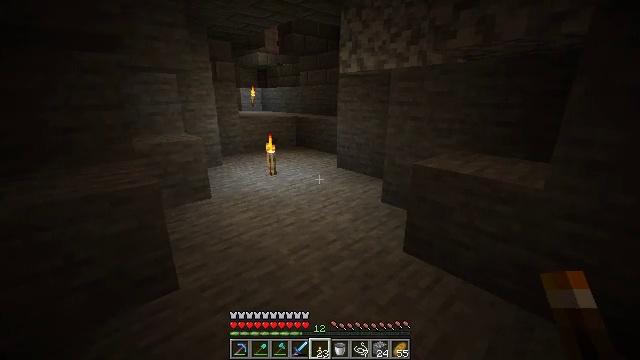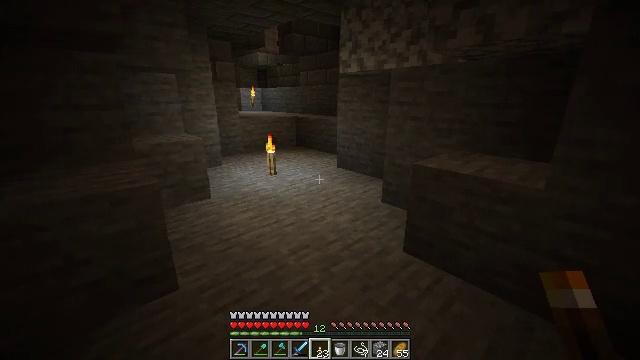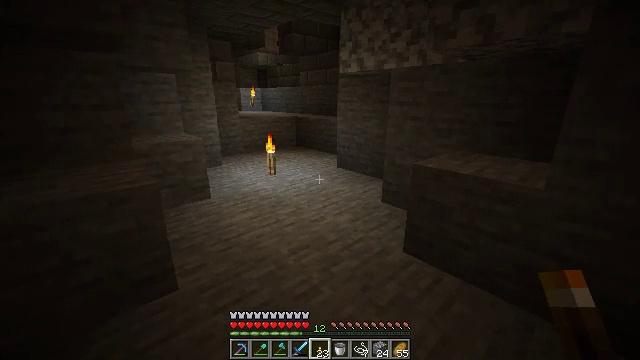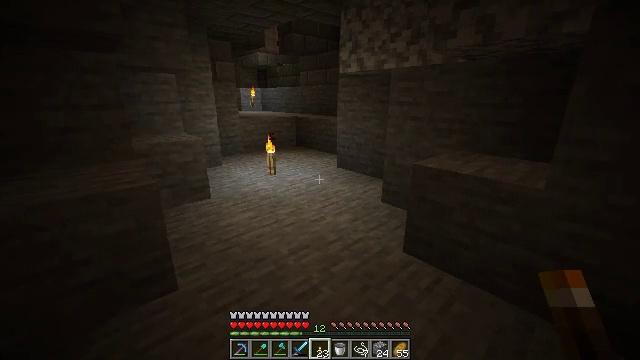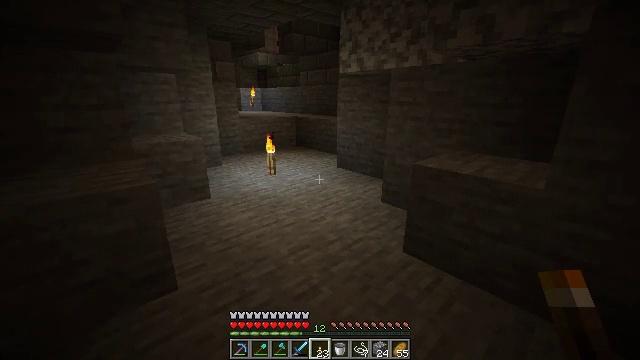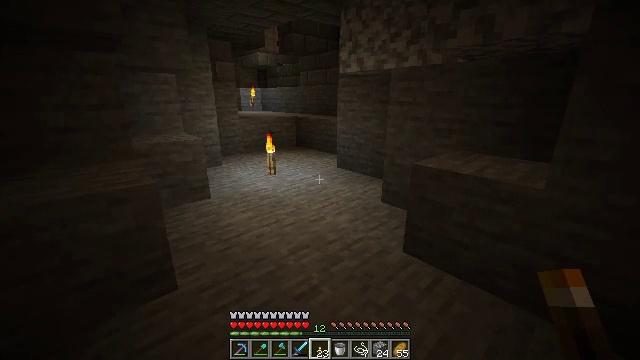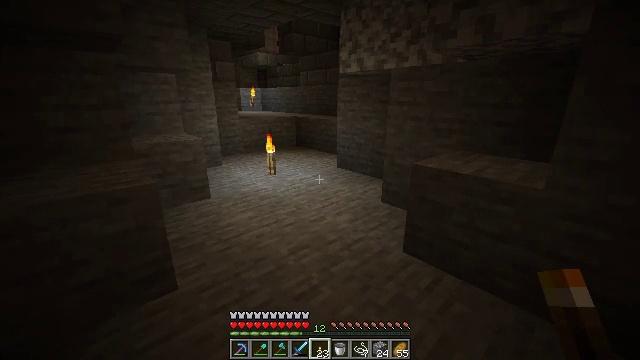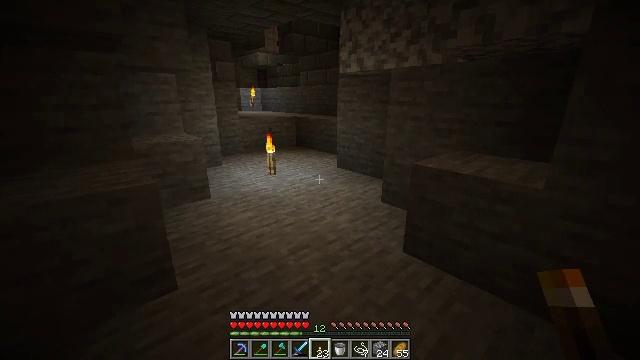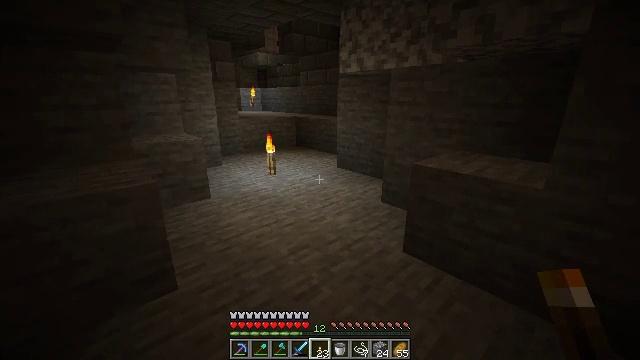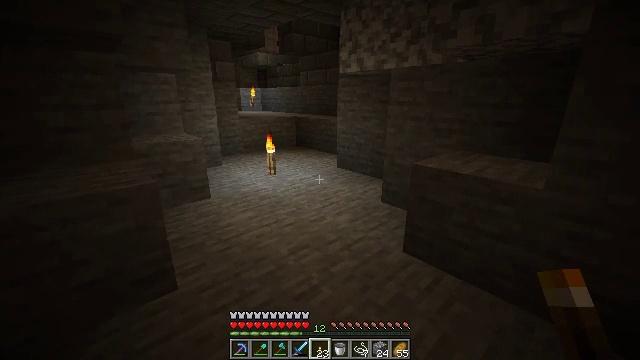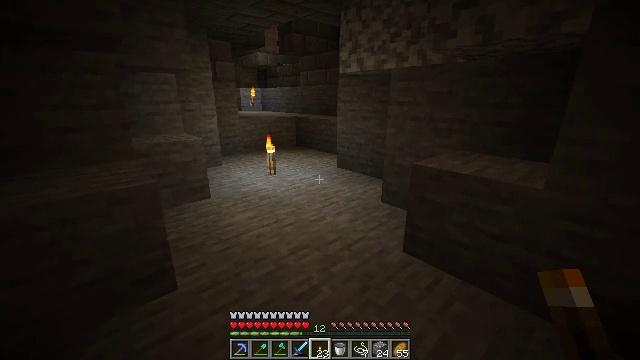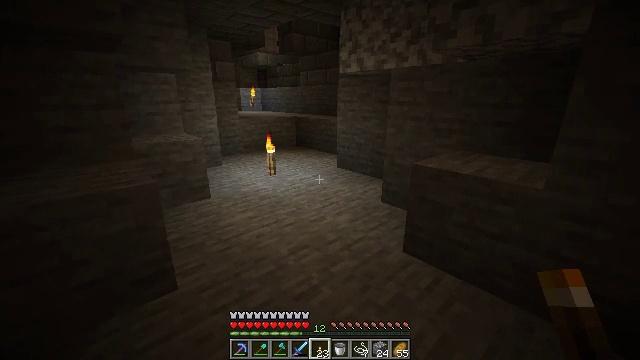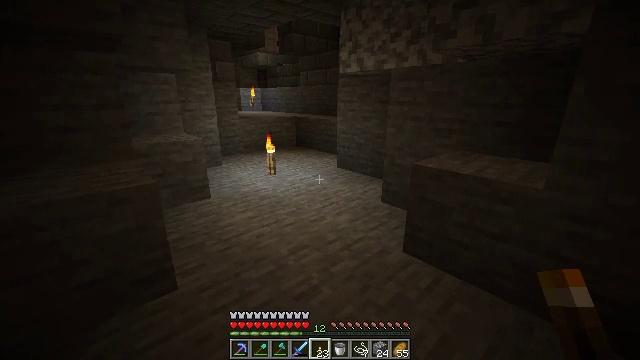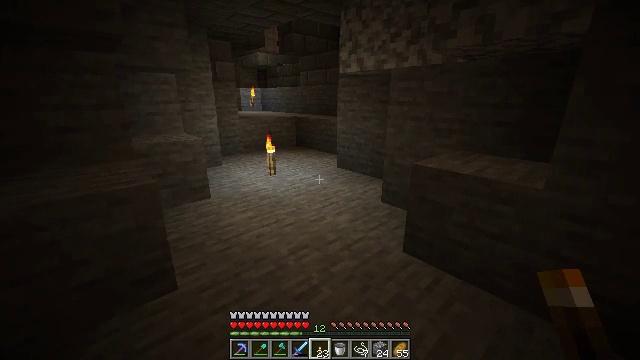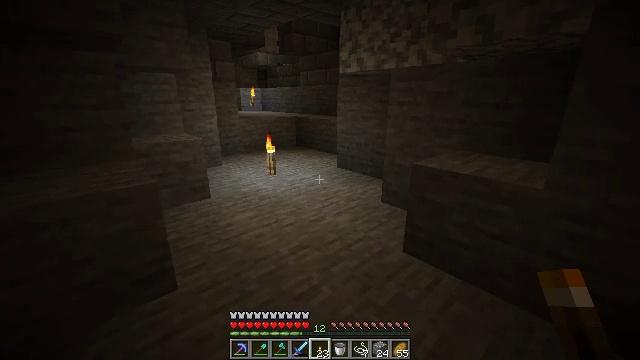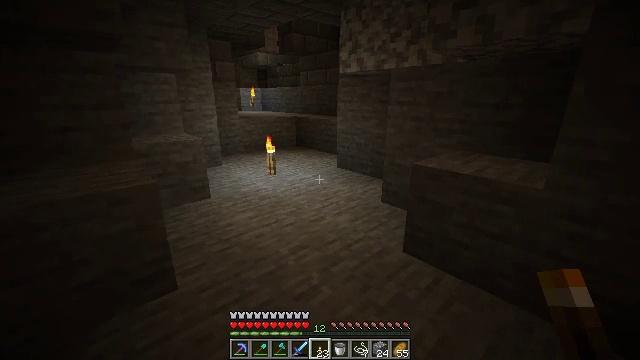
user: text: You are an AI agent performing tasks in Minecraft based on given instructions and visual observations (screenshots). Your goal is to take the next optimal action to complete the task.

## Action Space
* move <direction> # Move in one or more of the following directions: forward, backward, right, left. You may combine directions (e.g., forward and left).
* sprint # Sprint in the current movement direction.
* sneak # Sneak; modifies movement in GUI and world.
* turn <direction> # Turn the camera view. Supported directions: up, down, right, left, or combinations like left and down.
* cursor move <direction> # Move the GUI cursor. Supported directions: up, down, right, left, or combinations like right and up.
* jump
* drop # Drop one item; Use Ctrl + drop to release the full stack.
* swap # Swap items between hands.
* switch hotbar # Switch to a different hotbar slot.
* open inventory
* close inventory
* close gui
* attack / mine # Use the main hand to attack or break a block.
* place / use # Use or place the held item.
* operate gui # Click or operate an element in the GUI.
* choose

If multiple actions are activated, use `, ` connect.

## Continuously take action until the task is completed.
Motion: motion action
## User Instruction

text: Gather the cracked stone bricks from a structure.
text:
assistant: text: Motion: no_op
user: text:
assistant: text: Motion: no_op
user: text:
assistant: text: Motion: no_op
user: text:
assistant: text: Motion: no_op
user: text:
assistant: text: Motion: no_op
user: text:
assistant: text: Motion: no_op
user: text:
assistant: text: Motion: no_op
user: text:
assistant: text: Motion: no_op
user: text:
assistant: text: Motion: no_op
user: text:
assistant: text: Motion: no_op
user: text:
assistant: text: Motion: no_op
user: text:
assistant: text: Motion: no_op
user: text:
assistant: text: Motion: no_op
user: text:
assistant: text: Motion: no_op
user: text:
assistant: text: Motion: no_op
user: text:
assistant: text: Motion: no_op
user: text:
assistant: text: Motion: no_op
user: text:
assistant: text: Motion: no_op
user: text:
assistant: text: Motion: no_op
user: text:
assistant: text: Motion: no_op
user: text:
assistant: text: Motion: no_op
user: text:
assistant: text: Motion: no_op
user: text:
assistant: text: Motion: no_op
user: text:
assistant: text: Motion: no_op
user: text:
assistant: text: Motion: no_op
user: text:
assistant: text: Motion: no_op
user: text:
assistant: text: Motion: no_op
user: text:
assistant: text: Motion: no_op
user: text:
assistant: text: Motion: no_op
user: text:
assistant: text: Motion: no_op